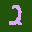
Label: 2